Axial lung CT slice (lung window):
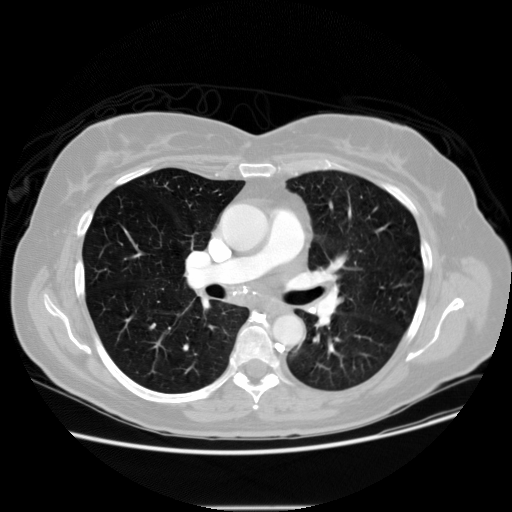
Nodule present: no